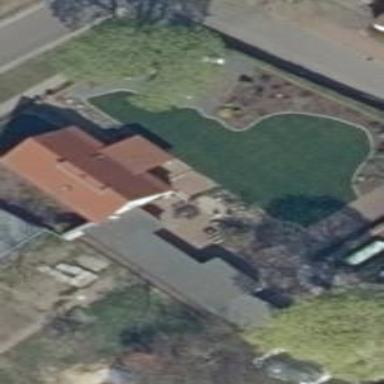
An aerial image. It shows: Detached building with gabled roof.